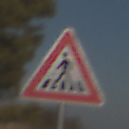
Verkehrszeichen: FussgaengerueberwegRechts
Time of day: MorningAfternoon
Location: Outdoor (Nature)
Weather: PartlyCloudy
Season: NotSpecified
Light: Natural